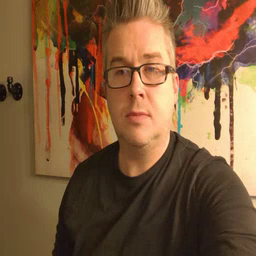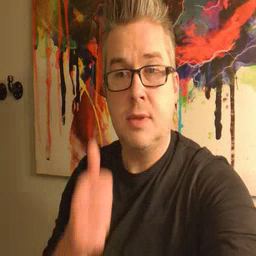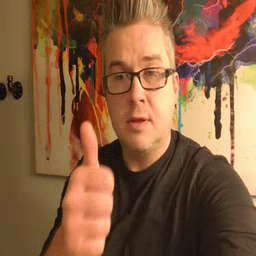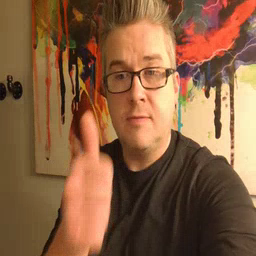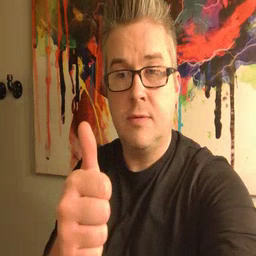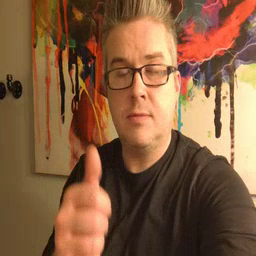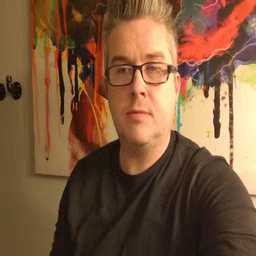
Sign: yourself